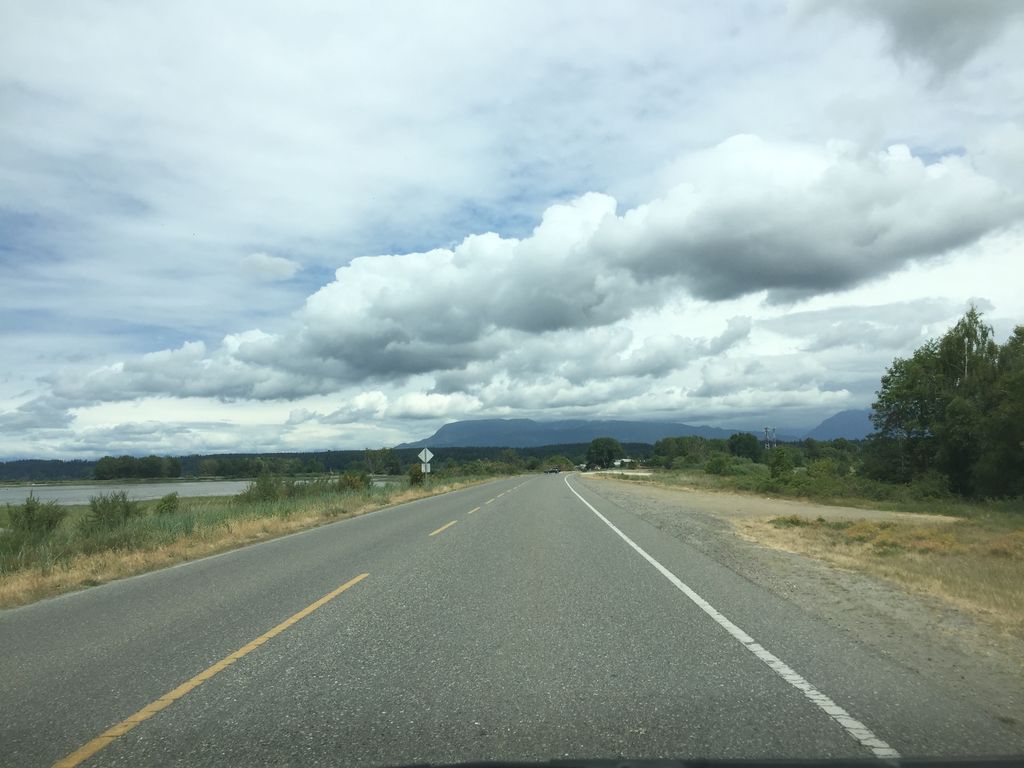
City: vancouver